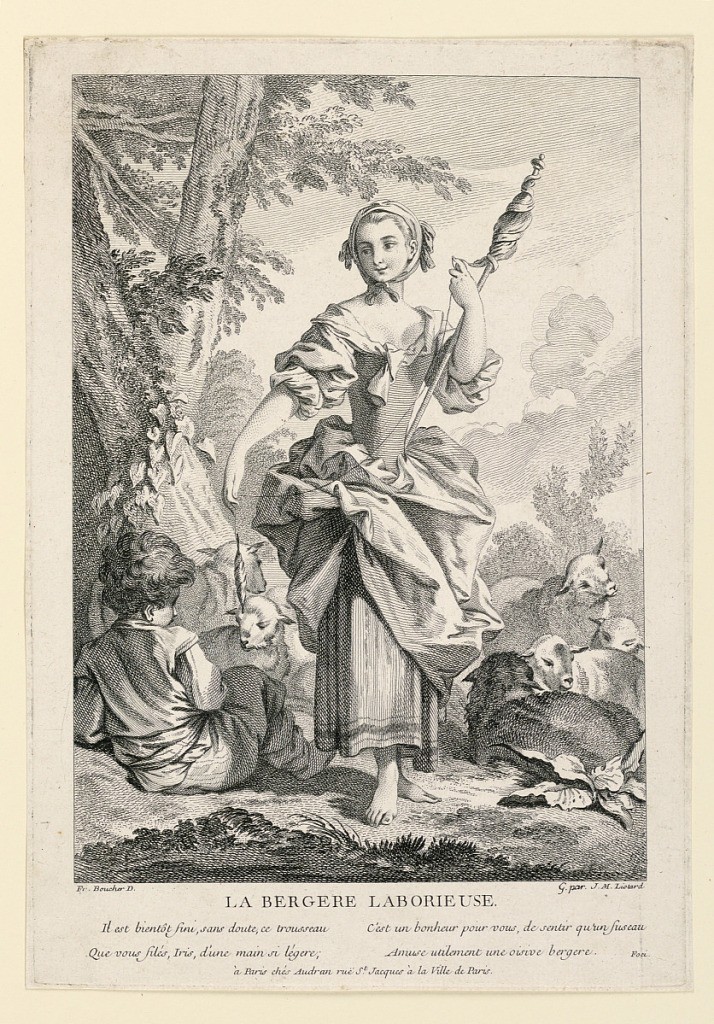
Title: La Bergere Laborieuse
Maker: Jean-Michel Liotard, Swiss, 1702 - 1796
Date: ca. 1755
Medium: Engraving on paper
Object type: Print
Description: A barefooted young girl, a shepherdess, stands in flock of sheep spinning. In her right hand she holds a distaff, and in her left, a spindle. Beside her sits a small boy near a tree.